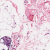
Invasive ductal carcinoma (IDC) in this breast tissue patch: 0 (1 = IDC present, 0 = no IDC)